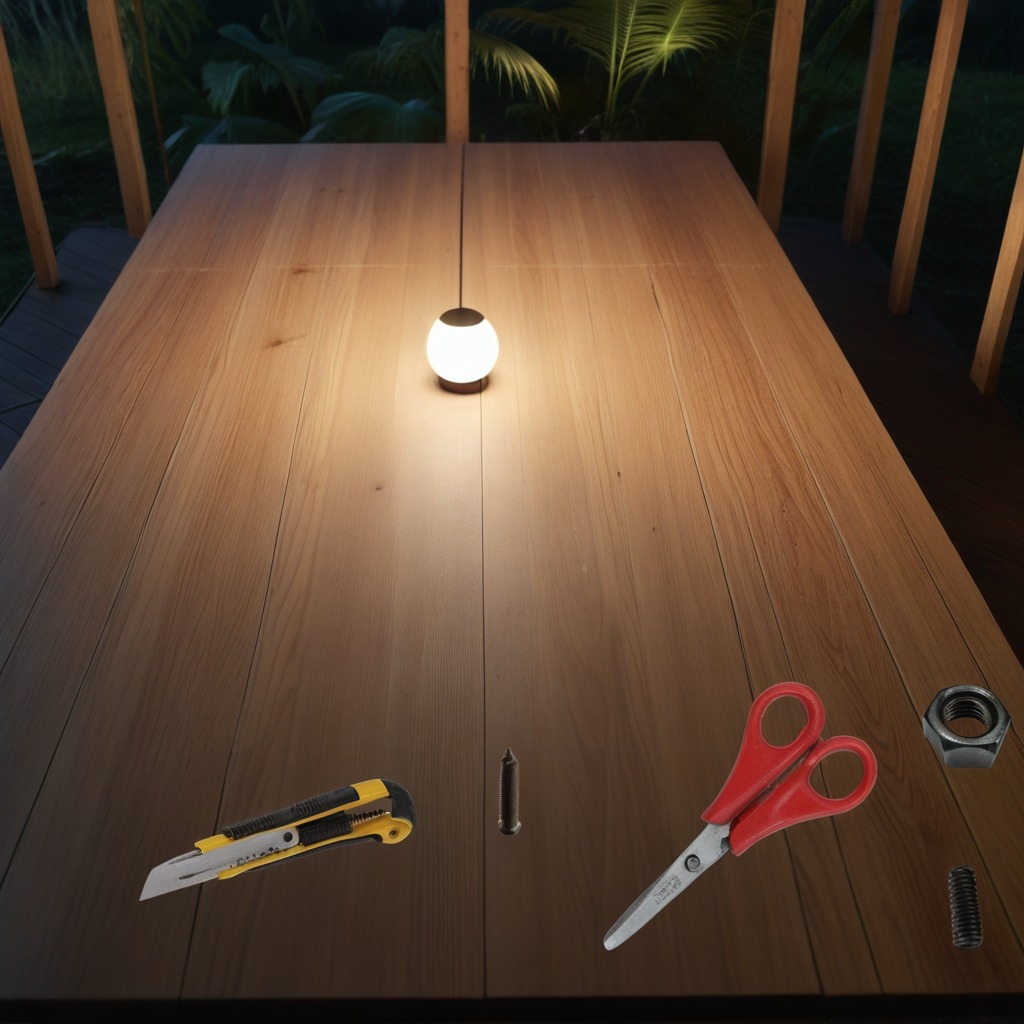
A utility knife, a metal machine screw, a coiled metal spring, a metal nut, and a pair of scissors are lying on the wooden table.